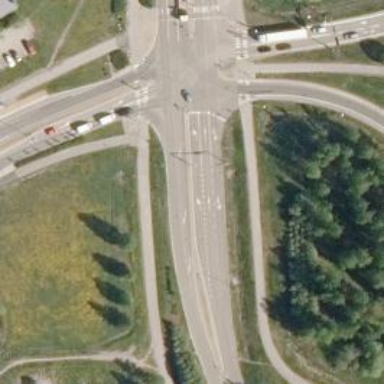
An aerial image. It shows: Overhead guidepost.